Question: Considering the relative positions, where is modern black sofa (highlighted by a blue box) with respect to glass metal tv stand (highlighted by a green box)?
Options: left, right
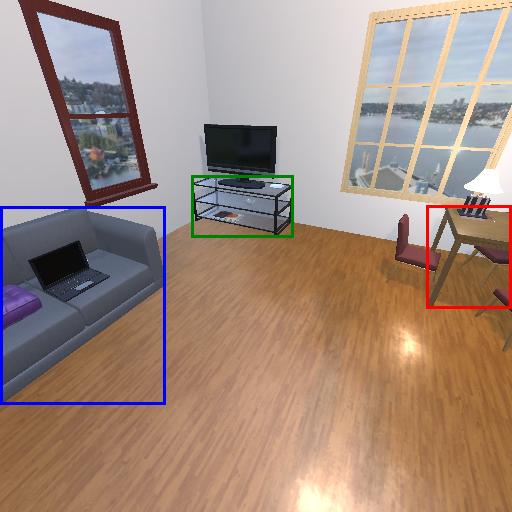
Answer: left